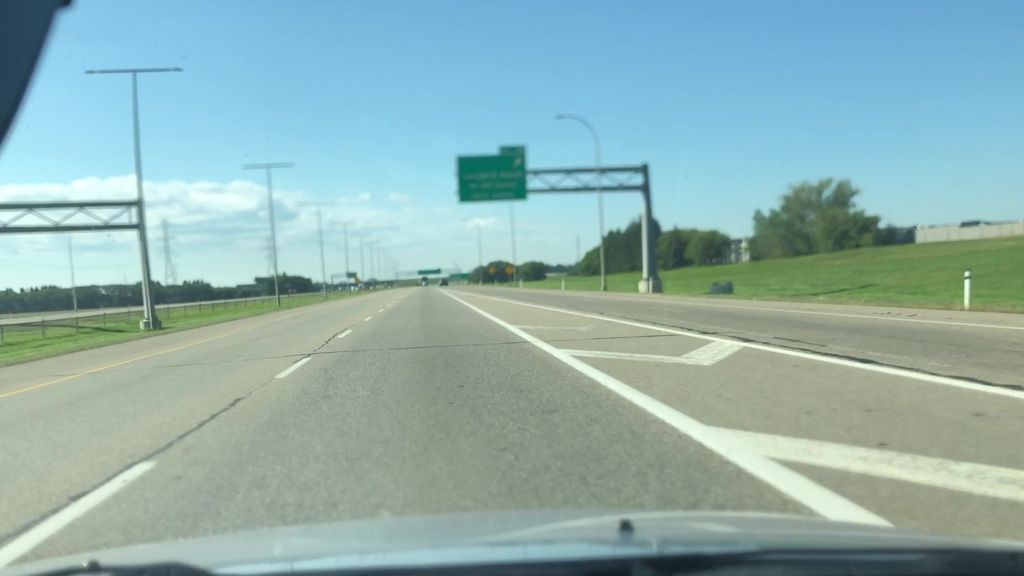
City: edmonton